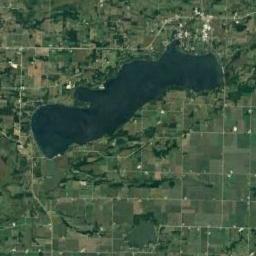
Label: lake